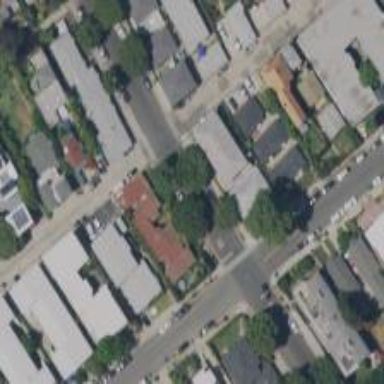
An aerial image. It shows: Residential alleyway.